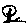
Label: tree